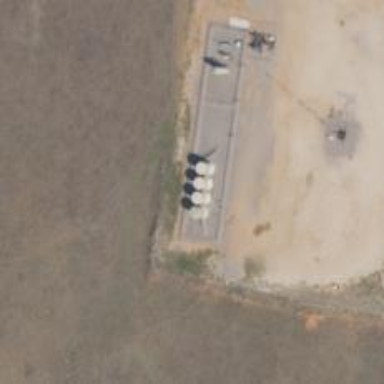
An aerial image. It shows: Storage tank that is man-made.